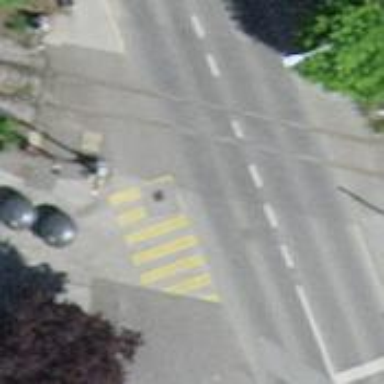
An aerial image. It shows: Level crossing with double half barrier.